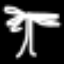
Label: palm tree